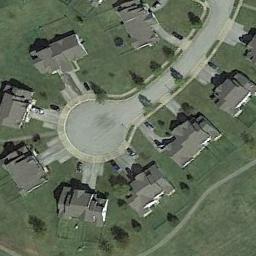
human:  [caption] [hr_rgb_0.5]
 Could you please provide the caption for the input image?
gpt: The houses in the mid-sized residential area are all red .

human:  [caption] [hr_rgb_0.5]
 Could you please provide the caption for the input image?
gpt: Many buildings of different shapes are in medium residential area .

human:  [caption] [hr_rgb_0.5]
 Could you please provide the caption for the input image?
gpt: The medium residential is on the grass next to the road .

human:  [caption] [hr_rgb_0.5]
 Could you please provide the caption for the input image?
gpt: The medium residential area has some houses along the road .

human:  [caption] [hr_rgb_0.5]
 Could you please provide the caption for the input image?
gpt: There are some gray buildings on a green lawn on the medium residential area .